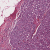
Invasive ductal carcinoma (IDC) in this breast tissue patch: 1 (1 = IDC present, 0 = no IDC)